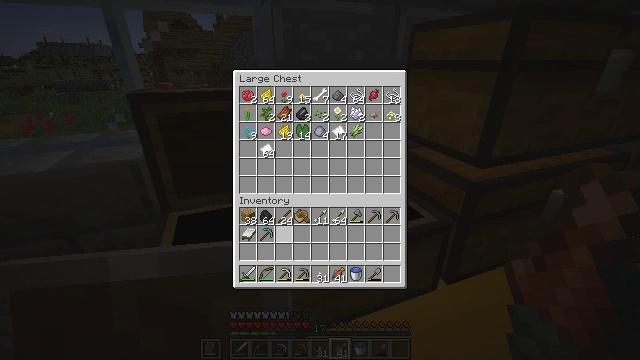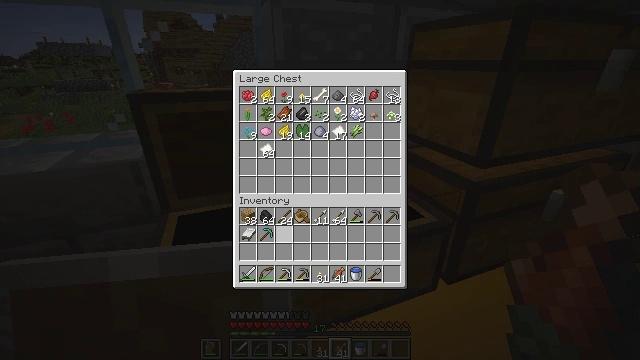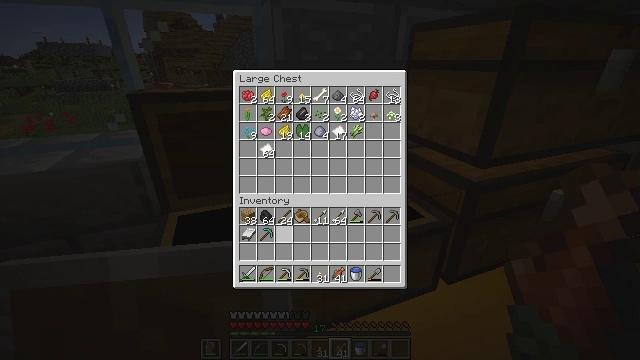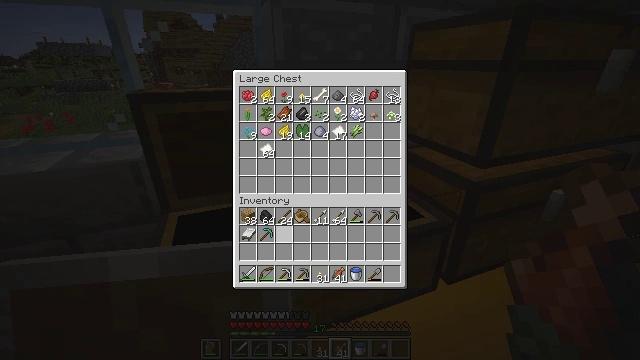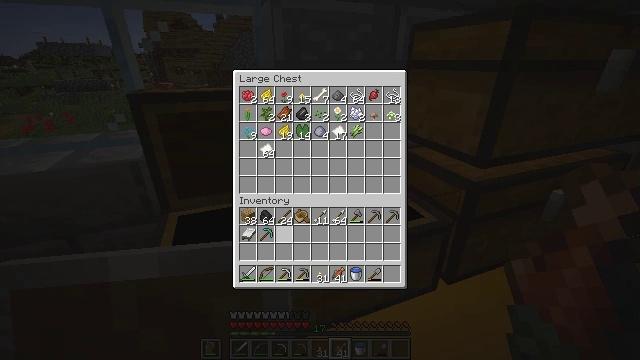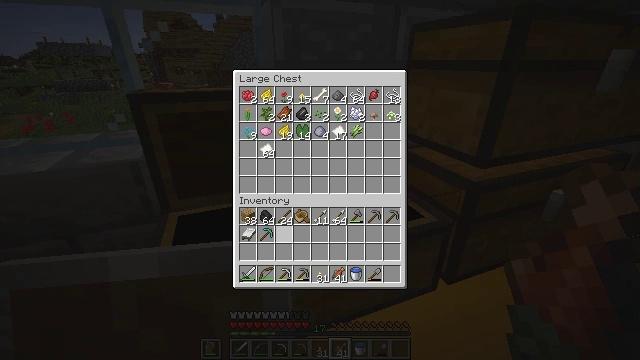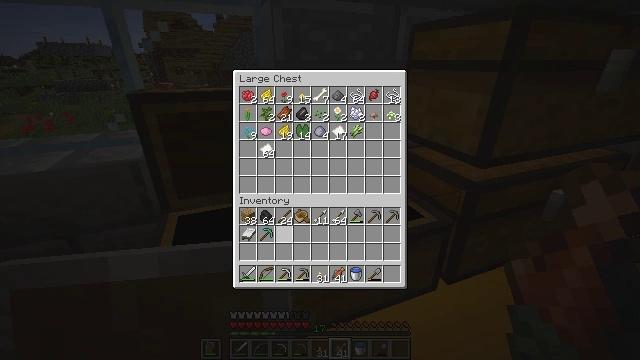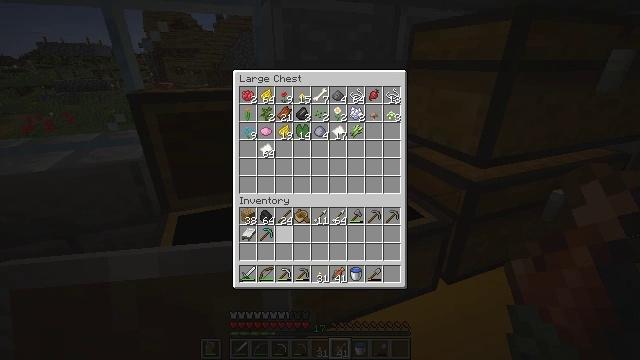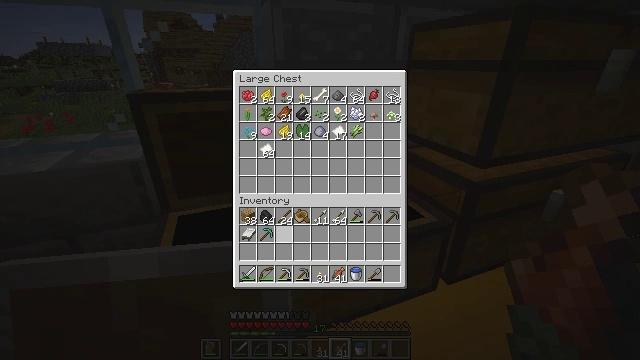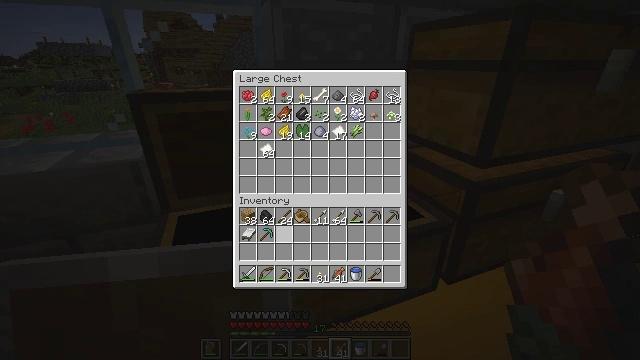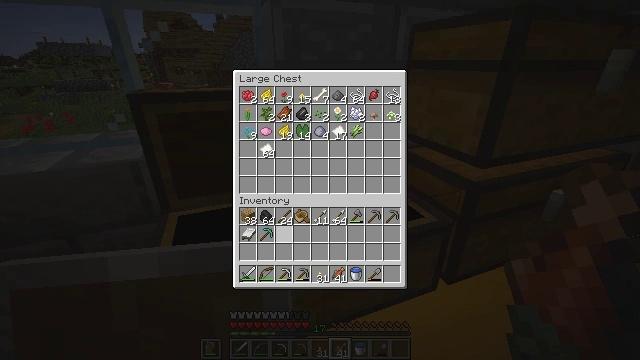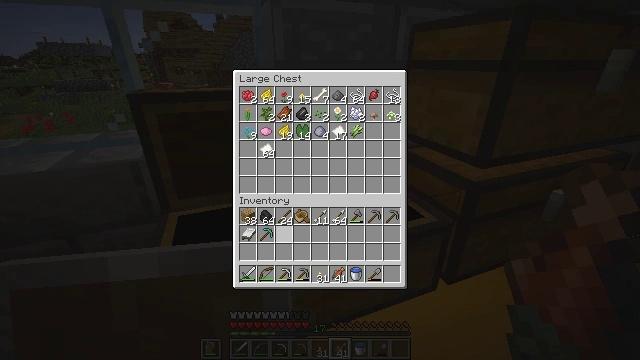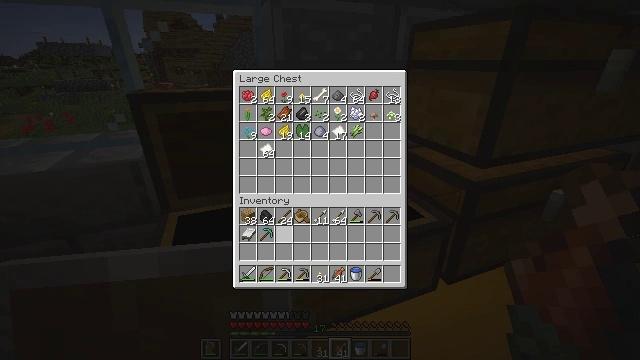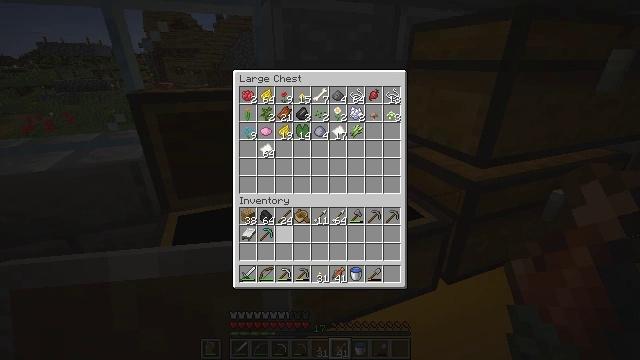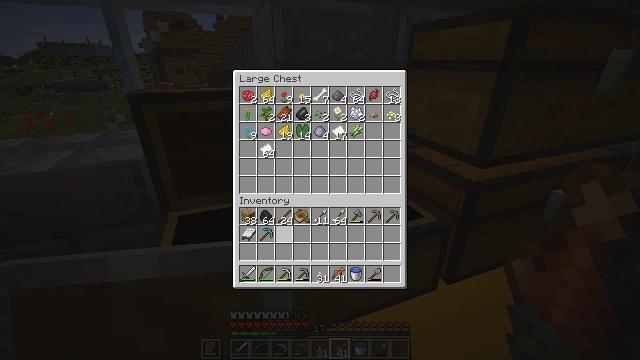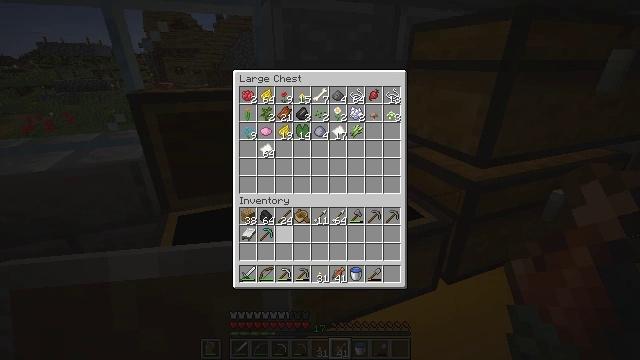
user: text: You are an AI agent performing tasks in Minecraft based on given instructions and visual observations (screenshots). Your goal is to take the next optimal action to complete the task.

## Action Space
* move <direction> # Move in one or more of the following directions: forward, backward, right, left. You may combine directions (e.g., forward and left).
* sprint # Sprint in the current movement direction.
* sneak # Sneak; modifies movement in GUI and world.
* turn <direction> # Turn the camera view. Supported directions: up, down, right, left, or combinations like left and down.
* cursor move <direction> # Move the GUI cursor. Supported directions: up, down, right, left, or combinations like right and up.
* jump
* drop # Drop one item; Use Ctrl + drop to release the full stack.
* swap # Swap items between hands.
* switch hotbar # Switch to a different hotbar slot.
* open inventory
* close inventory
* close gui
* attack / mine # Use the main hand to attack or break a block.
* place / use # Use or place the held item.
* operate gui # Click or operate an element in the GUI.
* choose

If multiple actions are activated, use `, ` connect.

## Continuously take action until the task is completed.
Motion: motion action
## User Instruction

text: Kill the salmon.
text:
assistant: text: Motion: no_op
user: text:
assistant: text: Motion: no_op
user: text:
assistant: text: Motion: no_op
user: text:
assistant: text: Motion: no_op
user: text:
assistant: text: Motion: no_op
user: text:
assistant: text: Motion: no_op
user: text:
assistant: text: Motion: no_op
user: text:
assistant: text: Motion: no_op
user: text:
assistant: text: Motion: no_op
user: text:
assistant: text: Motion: no_op
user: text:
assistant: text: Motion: no_op
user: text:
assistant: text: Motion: no_op
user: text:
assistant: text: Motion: no_op
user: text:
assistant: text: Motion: no_op
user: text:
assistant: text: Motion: no_op
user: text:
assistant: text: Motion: no_op
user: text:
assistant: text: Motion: no_op
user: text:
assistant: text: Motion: no_op
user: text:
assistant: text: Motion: no_op
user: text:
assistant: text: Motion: no_op
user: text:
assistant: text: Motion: no_op
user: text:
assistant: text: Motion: no_op
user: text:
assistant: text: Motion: no_op
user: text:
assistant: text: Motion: no_op
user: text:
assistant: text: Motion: no_op
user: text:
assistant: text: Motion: no_op
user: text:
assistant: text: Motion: no_op
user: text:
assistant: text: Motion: no_op
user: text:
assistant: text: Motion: no_op
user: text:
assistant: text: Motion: no_op